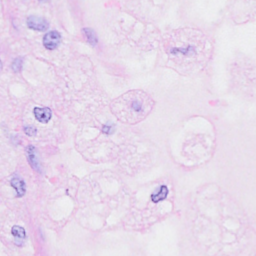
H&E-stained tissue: Breast